Question: There are some blocks in the picture. You are required to piece them together into a rectangle. Please return the perimeter of the rectangle.
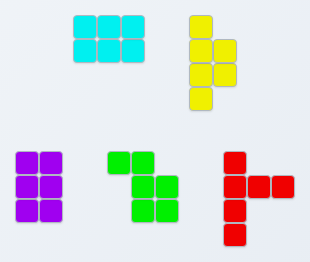
Answer: 22